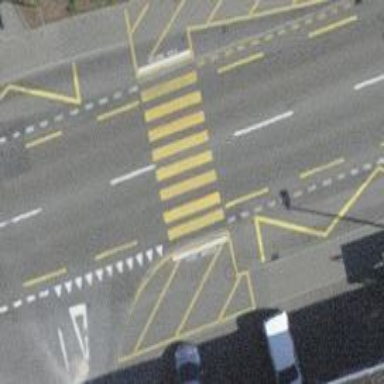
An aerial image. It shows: Uncontrolled zebra crossing with zebra markings.